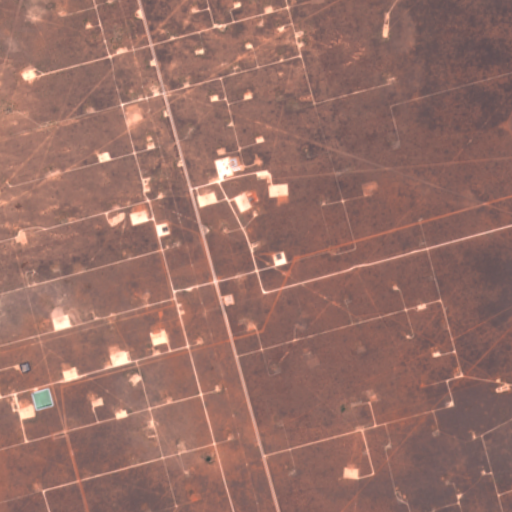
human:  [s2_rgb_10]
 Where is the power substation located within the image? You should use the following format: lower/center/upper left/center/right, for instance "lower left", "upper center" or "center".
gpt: The power substation is located in the center of the image.
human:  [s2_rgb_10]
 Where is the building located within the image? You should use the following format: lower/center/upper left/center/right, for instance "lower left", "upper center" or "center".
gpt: The building is located in the lower right of the image.
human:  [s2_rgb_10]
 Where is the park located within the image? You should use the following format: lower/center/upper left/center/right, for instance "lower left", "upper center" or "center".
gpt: There is no park in the image.